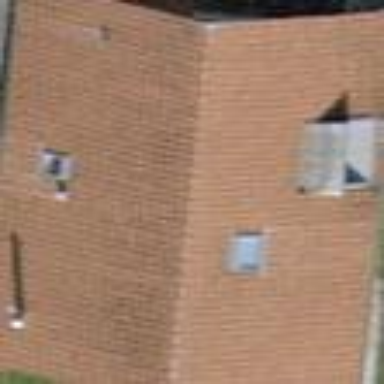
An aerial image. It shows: Gabled roofed house.